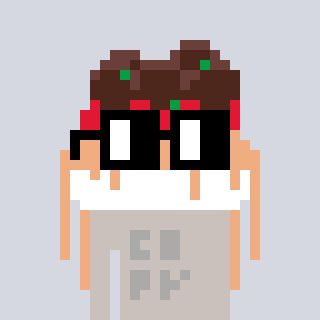
a pixel art character with square black glasses, a spaghetti-shaped head and a foggrey-colored body on a cool background